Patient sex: M
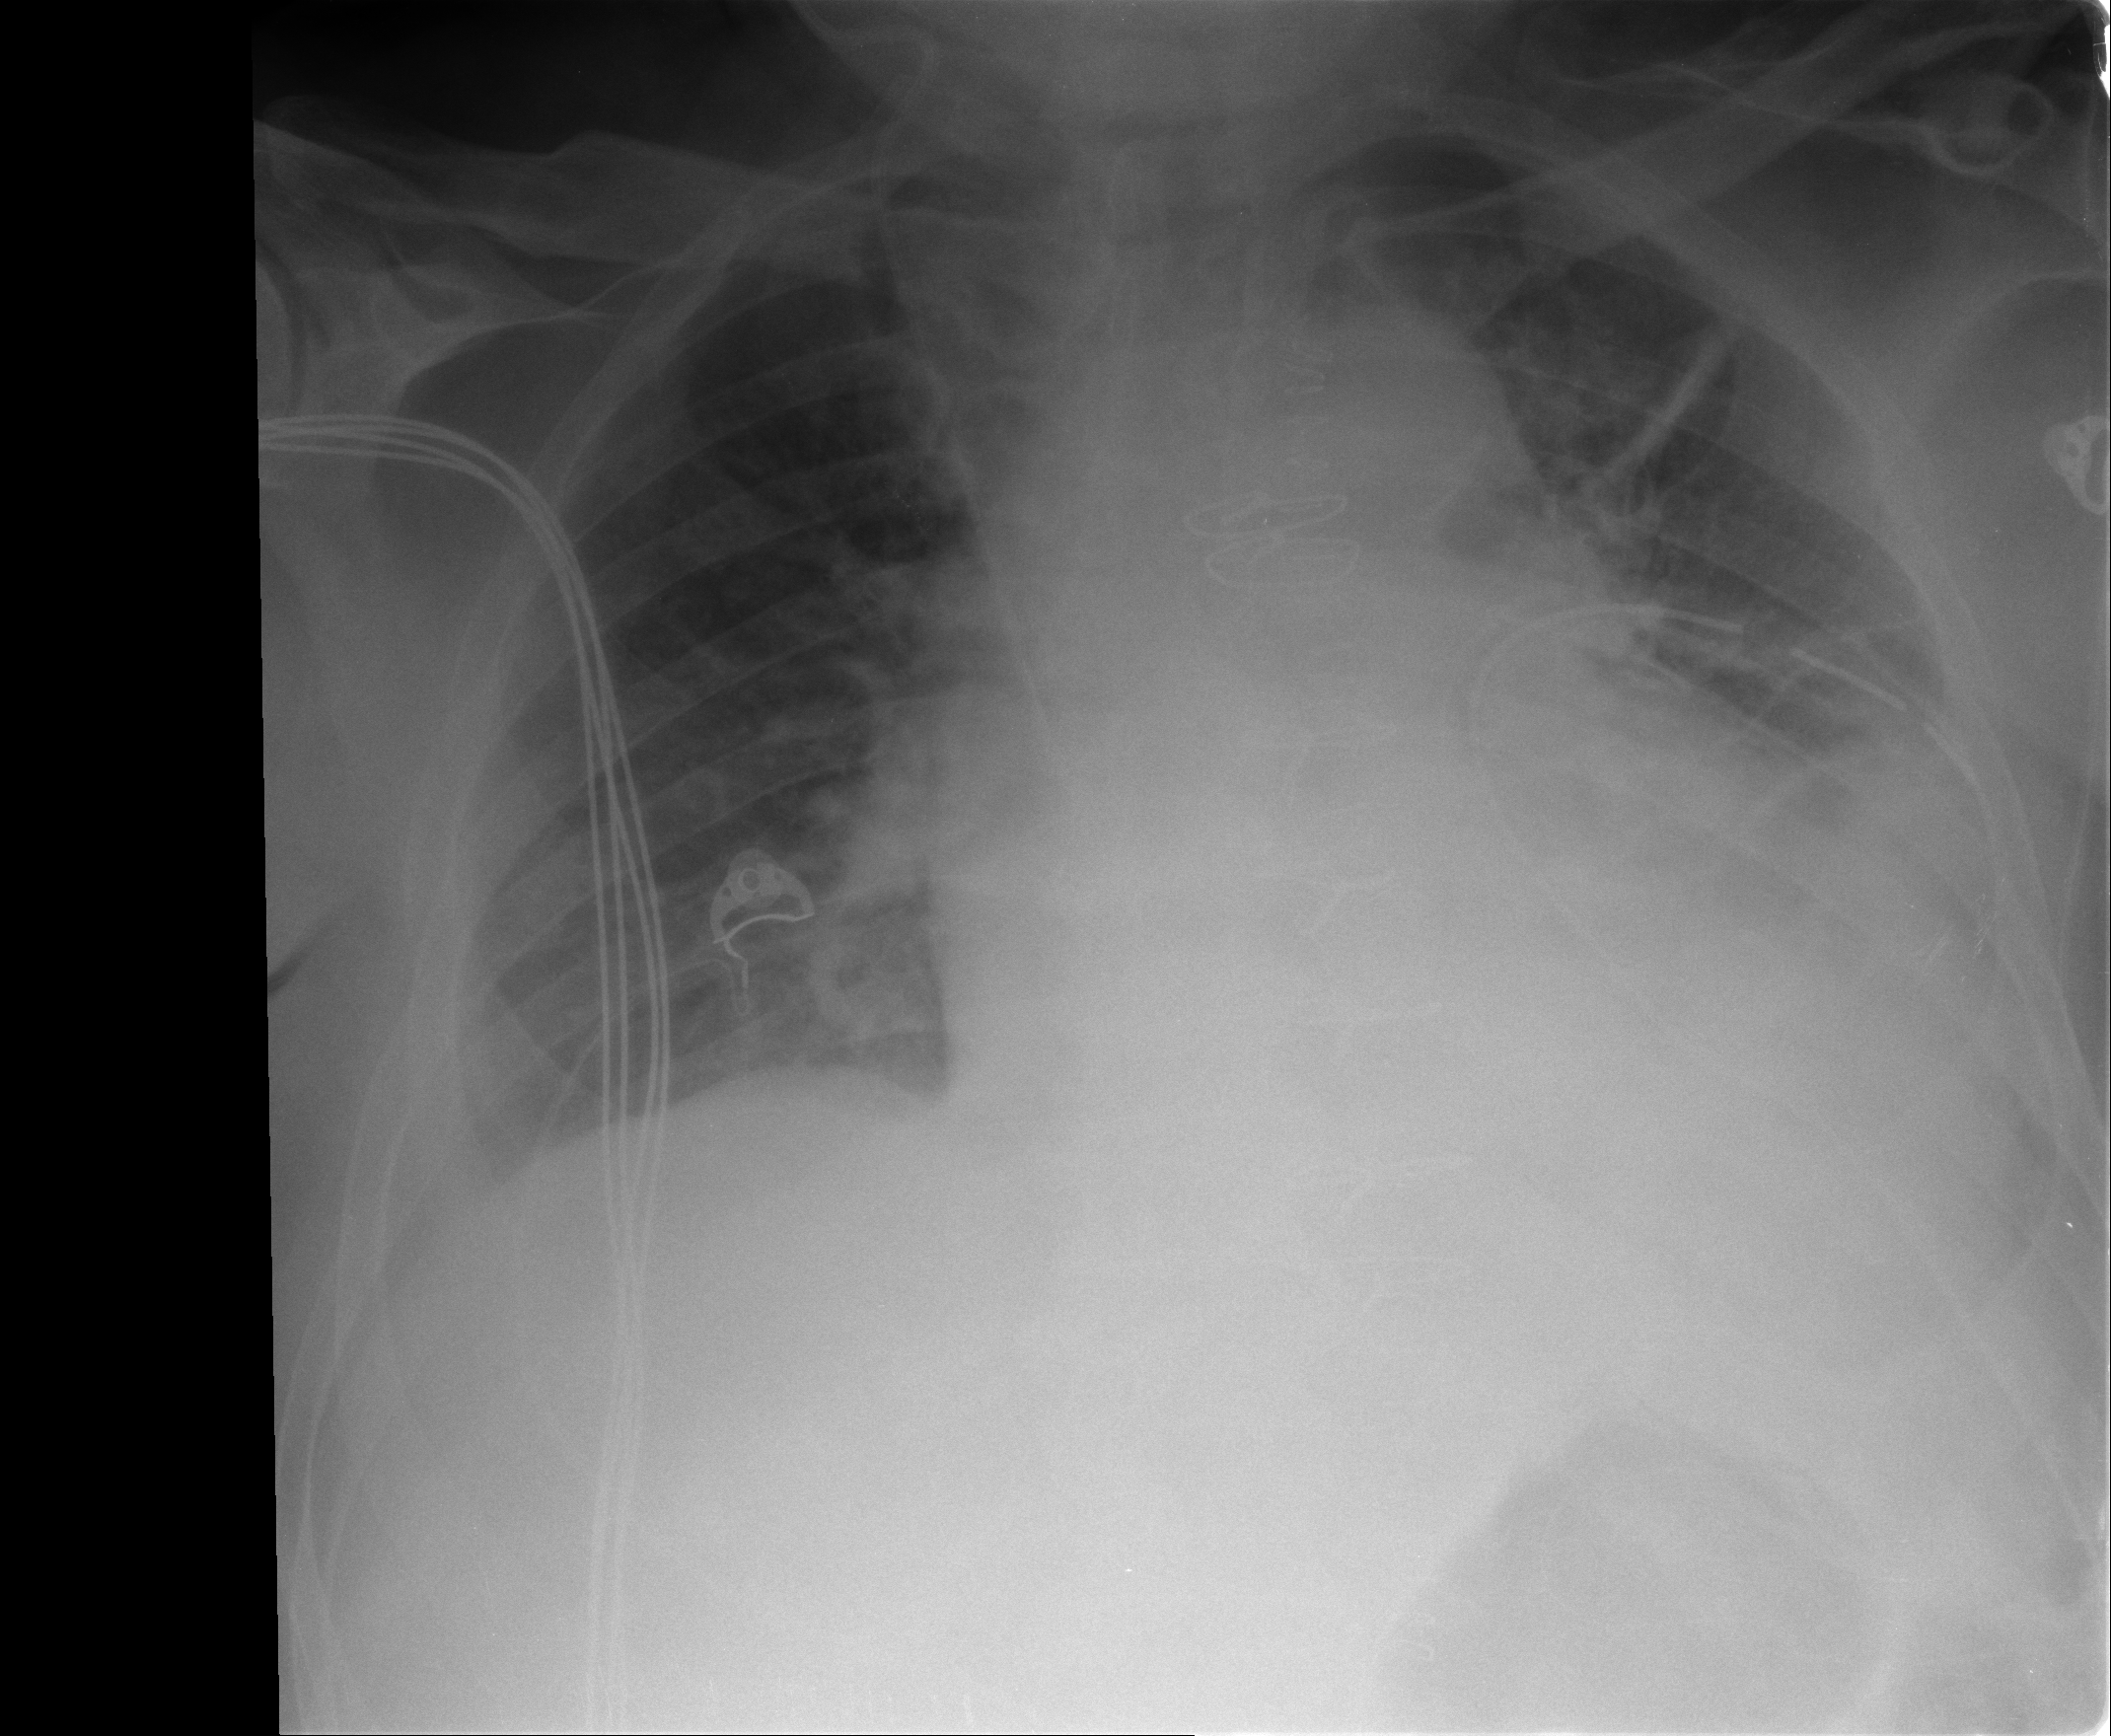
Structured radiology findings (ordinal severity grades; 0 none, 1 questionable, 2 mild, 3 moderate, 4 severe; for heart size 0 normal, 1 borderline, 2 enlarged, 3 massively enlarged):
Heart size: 2
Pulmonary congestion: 0
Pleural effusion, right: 0
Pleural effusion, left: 2
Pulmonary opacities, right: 0
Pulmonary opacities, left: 2
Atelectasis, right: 2
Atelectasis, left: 3